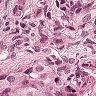
Metastatic tissue present: yes